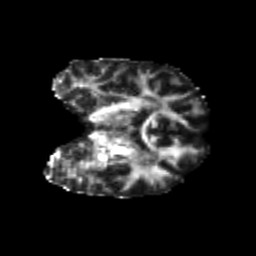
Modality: FA
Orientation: coronal
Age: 21
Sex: male
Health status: healthy
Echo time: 0.074 s